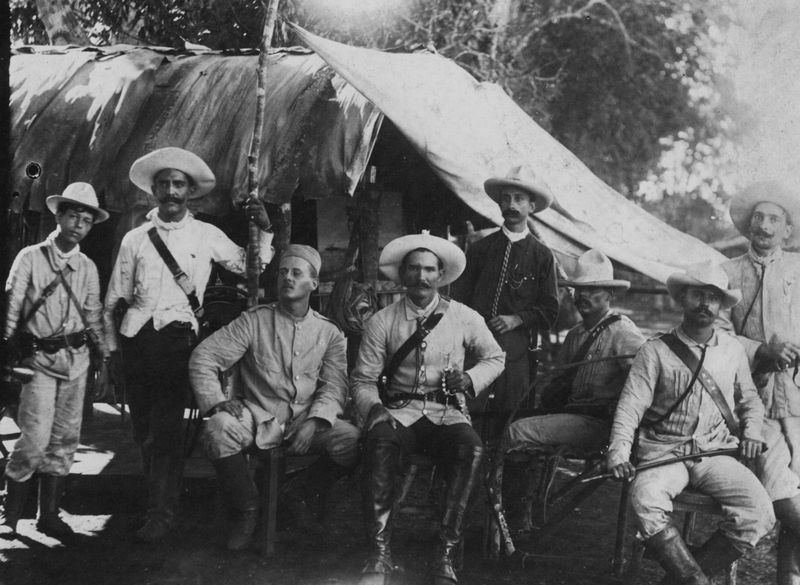
Titel: Offiziere der Befreiungsarmee (Kuba)
Künstler: Kubanischer Photograph
Standort: Havanna
Institution: Unión de Escritores y Artistas de Cuba
Schlagwörter: blätter, gruppe, himmel, laub, schatten, weiß, bäume, sitzen, grau, hut, hüte, licht, männer, schwarz, gürtel, bart, bärte, bild, pose, kind, wald, warm, koppel, soldaten, schnäuzer, junge, foto, fotografie, photographie, militär, schwarzweiß, uniform, uniformen, waffen, posieren, stiefel, photo, leder, aufnahme, zelt, lager, mexiko, gruppenfoto, stifel